Question: I am trying to get the two randomly generated div ID's shown below and wrap them within my custom div that I can control. Was searching around on jQuery API for solution but still no ideas.
Here's a preview of example:

Okay so as you can see, there are two '<div id="random_string"></div>' and one custom '<div class="wrap_awm"></div>'
Since I can't target the two ID's from above I have no clues how to tell jQuery, get the two div's from above wrap_awm and put them inside of the ".wrap_awm". Simple as that?
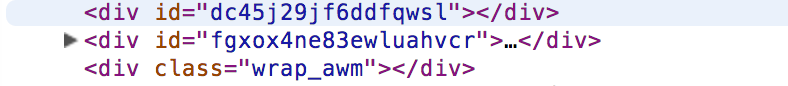
Answer: What you're looking for is called <URL>:
'''
var $wrap = $('.wrap_awm');
$wrap.prevAll(':lt(2)').appendTo($wrap);
'''
It's combined with the <URL> selector to only use the first two elements.